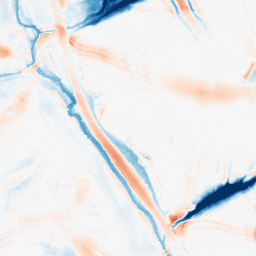
Category: morphological
Decomposition family: morphological
Decomposition parameters: operation: average
size: 20
Upsampling method: quintic
Upsampling parameters: scale: 4
Upsampling scale: 4